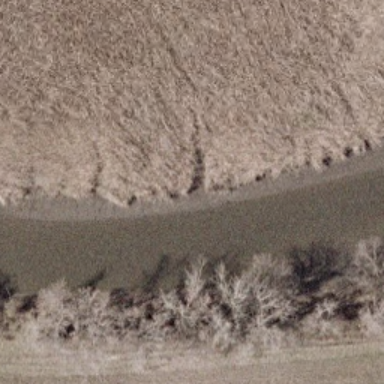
It is a river with plants wilted on both banks of the river .